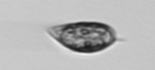
Label: Prorocentrum_triestinum